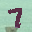
Label: 7